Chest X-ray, AP view. Patient: 29 years old, sex M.
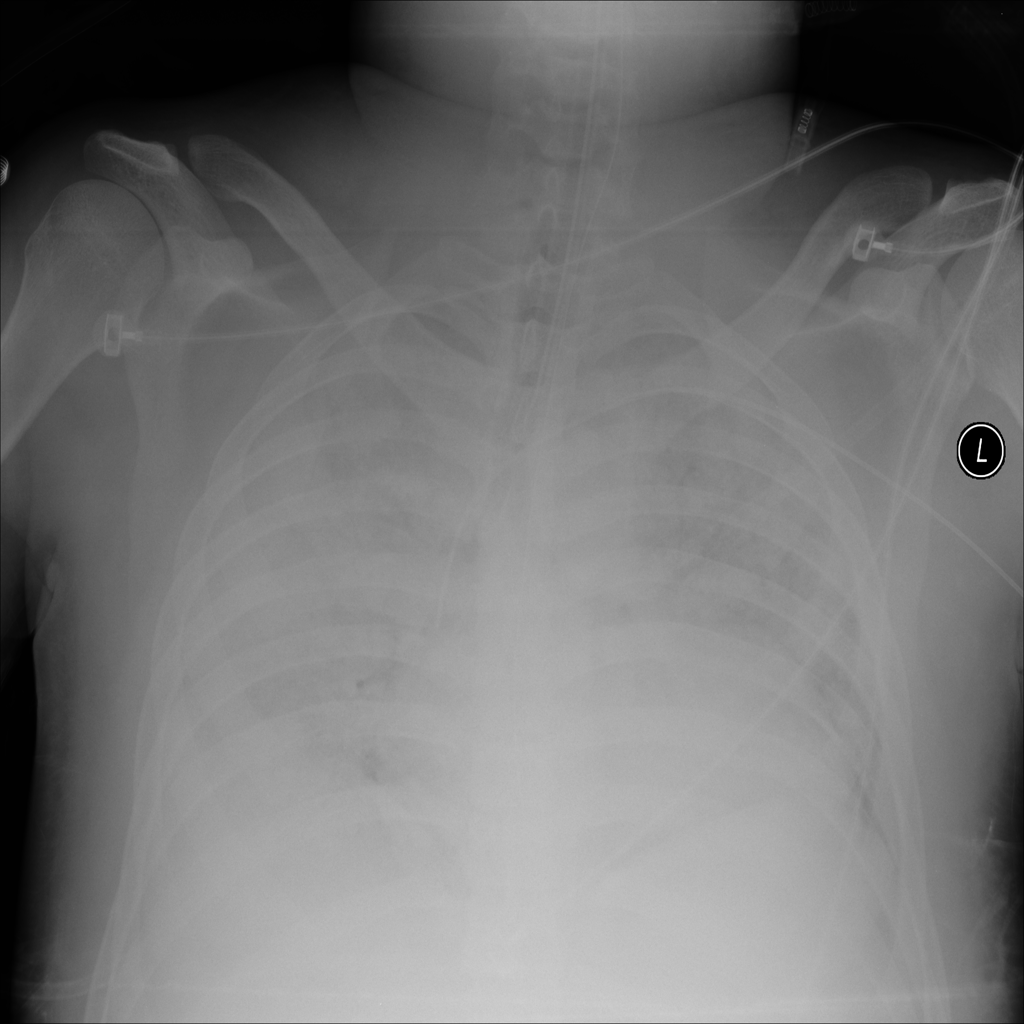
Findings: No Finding